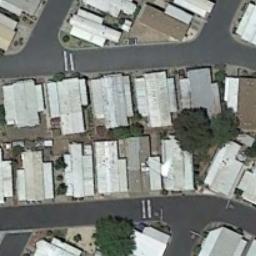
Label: mobile_home_park